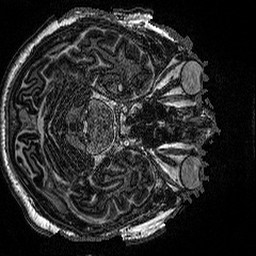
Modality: MP2RAGE
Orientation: axial
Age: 66
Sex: male
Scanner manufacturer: siemens
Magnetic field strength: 3 T
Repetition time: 5 s
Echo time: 0.00298 s